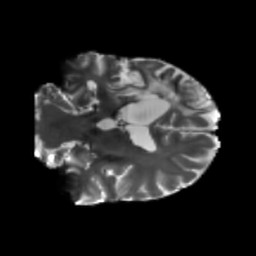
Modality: T2w
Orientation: coronal
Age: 56
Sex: male
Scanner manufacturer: siemens
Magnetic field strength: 3 T
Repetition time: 5.25 s
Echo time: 0.08 s